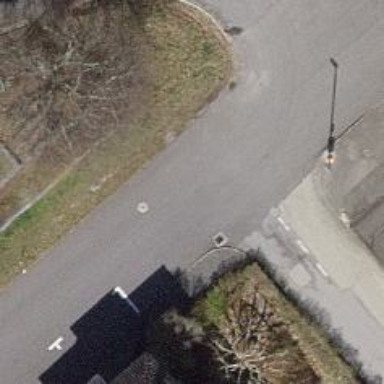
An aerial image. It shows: Residential road with lane markings.